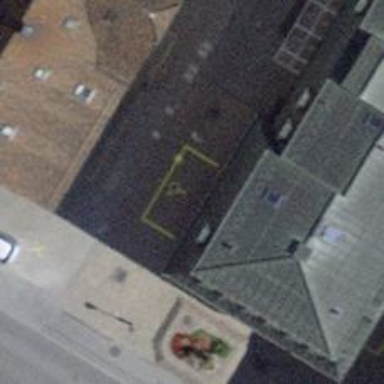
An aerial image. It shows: Parking space designated for disabled individuals.